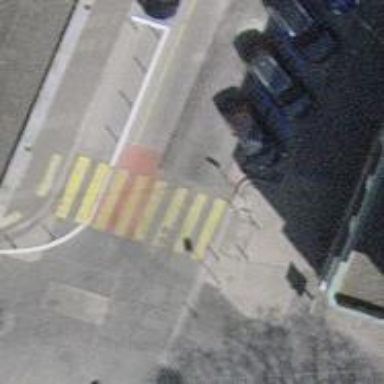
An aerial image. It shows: Marked crossing on the road.